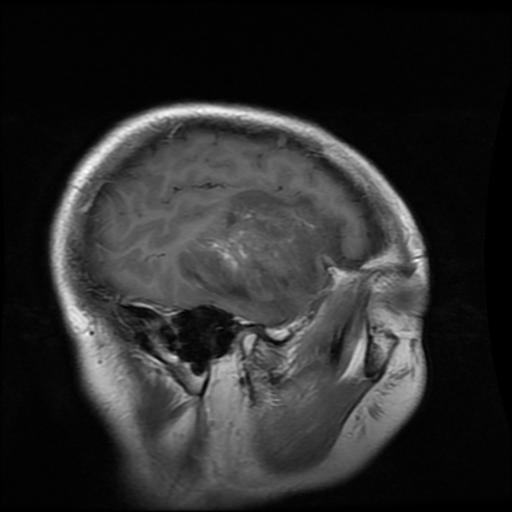
Label: glioma